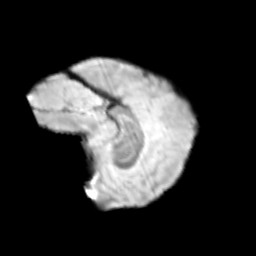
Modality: T2w
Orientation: sagittal
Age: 11
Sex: male
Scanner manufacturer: siemens
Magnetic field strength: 3 T
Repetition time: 3.8 s
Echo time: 0.07 s